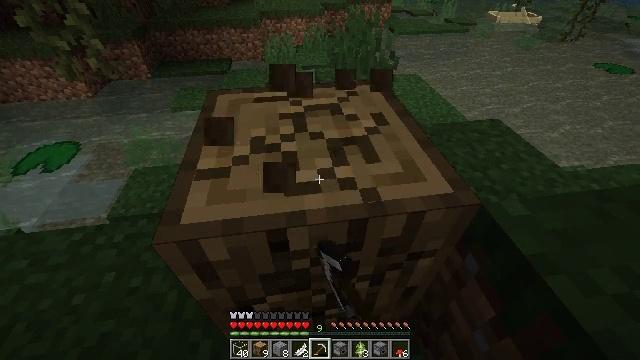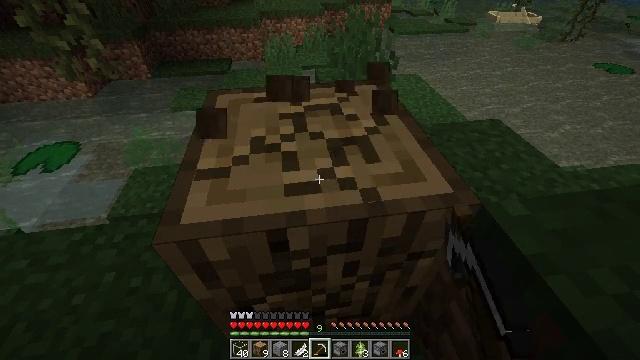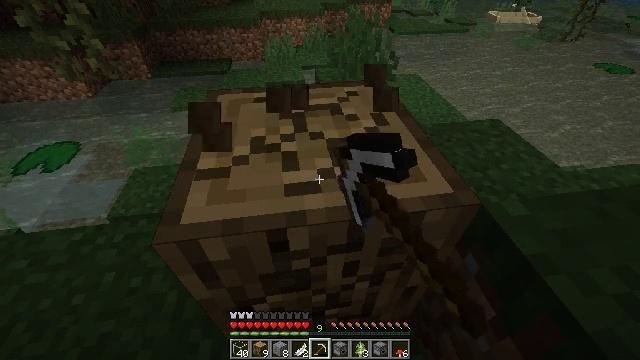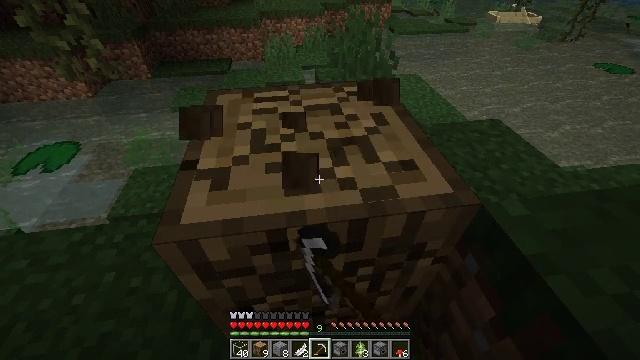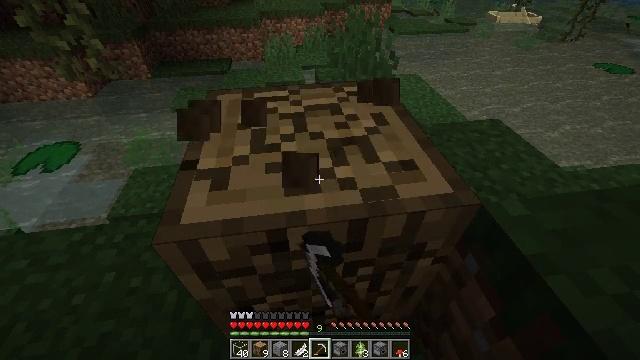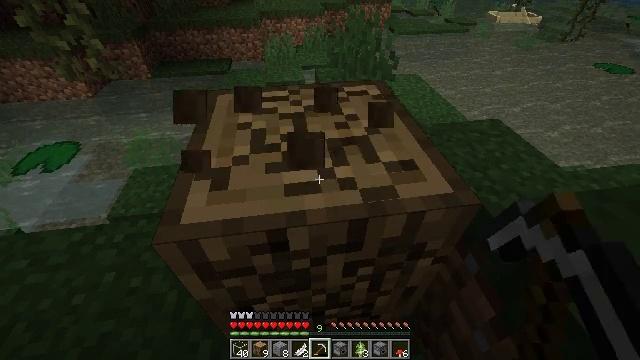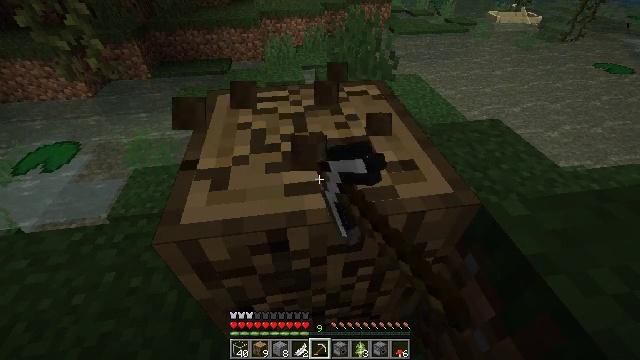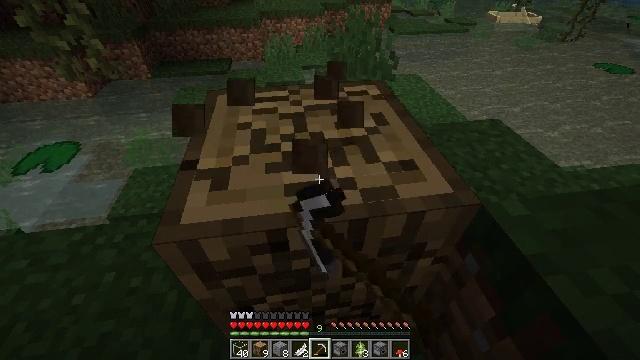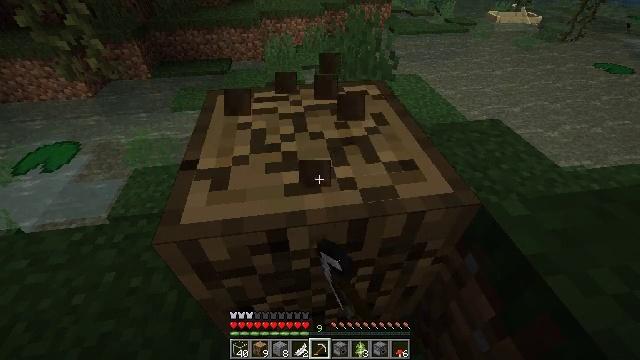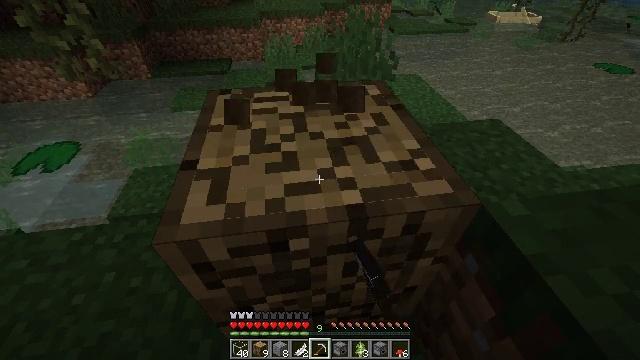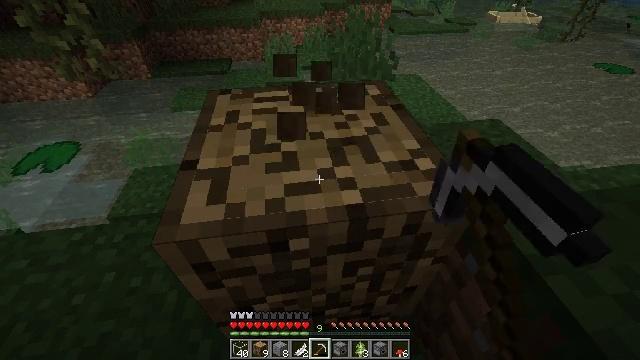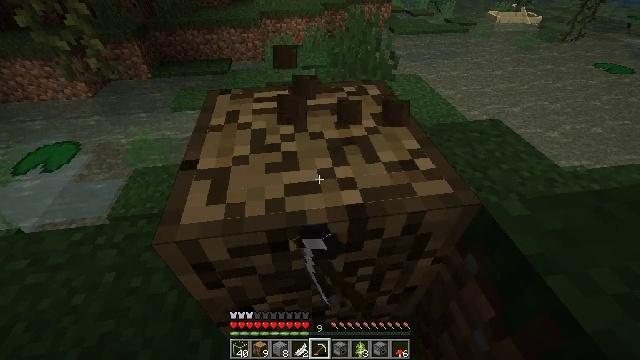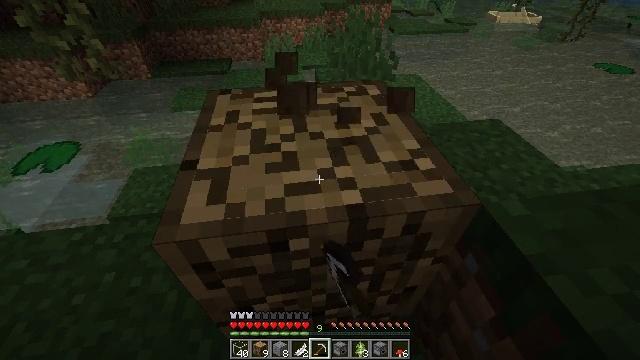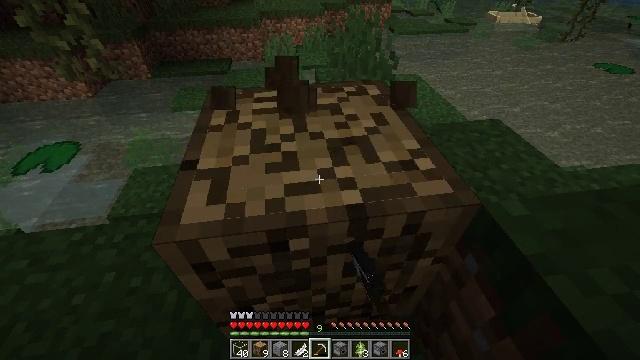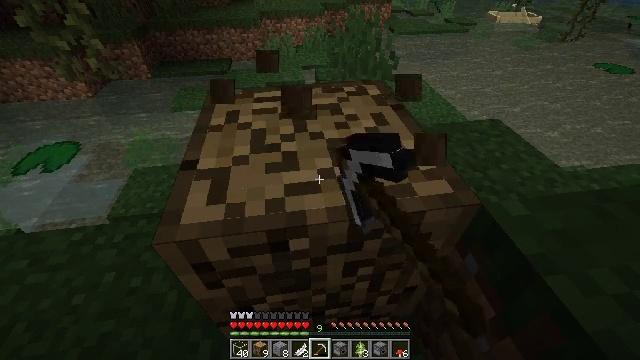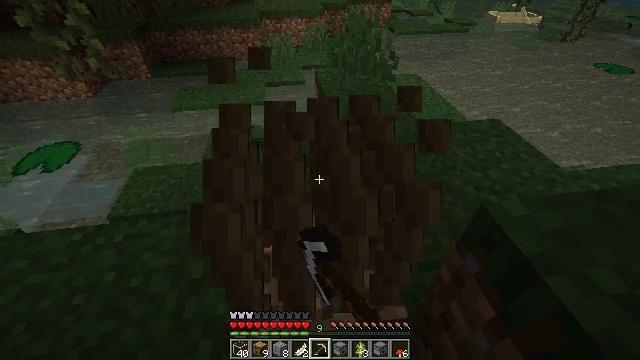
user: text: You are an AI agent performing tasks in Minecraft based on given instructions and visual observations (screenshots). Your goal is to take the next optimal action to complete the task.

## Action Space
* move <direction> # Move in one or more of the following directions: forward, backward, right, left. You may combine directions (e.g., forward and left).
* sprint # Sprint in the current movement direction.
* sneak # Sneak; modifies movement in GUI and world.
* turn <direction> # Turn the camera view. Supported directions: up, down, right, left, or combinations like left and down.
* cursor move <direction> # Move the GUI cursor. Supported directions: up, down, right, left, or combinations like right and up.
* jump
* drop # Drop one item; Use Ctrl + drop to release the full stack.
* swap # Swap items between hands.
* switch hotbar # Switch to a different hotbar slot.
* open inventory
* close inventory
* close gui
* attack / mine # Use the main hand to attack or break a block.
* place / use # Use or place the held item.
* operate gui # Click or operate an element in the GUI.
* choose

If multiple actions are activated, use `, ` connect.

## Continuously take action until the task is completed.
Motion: motion action
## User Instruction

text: Gather oak logs from trees.
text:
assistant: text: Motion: attack / mine
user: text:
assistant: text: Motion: attack / mine
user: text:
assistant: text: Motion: attack / mine
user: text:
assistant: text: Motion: attack / mine
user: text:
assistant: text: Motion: attack / mine
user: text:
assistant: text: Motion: attack / mine
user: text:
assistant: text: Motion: attack / mine
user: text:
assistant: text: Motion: attack / mine
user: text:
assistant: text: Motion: attack / mine
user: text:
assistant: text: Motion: attack / mine
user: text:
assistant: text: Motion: attack / mine
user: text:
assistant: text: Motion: attack / mine
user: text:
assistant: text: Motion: attack / mine
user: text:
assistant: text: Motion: attack / mine
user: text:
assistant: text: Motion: attack / mine
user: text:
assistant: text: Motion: attack / mine
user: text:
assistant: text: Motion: attack / mine
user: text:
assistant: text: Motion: attack / mine
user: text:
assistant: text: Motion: attack / mine
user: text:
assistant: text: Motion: attack / mine
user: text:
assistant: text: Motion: attack / mine
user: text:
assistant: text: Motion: attack / mine
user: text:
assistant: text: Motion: no_op
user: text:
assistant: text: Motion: no_op
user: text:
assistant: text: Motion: turn down
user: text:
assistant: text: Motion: turn down
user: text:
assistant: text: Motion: turn up
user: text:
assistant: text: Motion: turn up
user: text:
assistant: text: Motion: turn left and up
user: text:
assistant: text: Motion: turn right and up